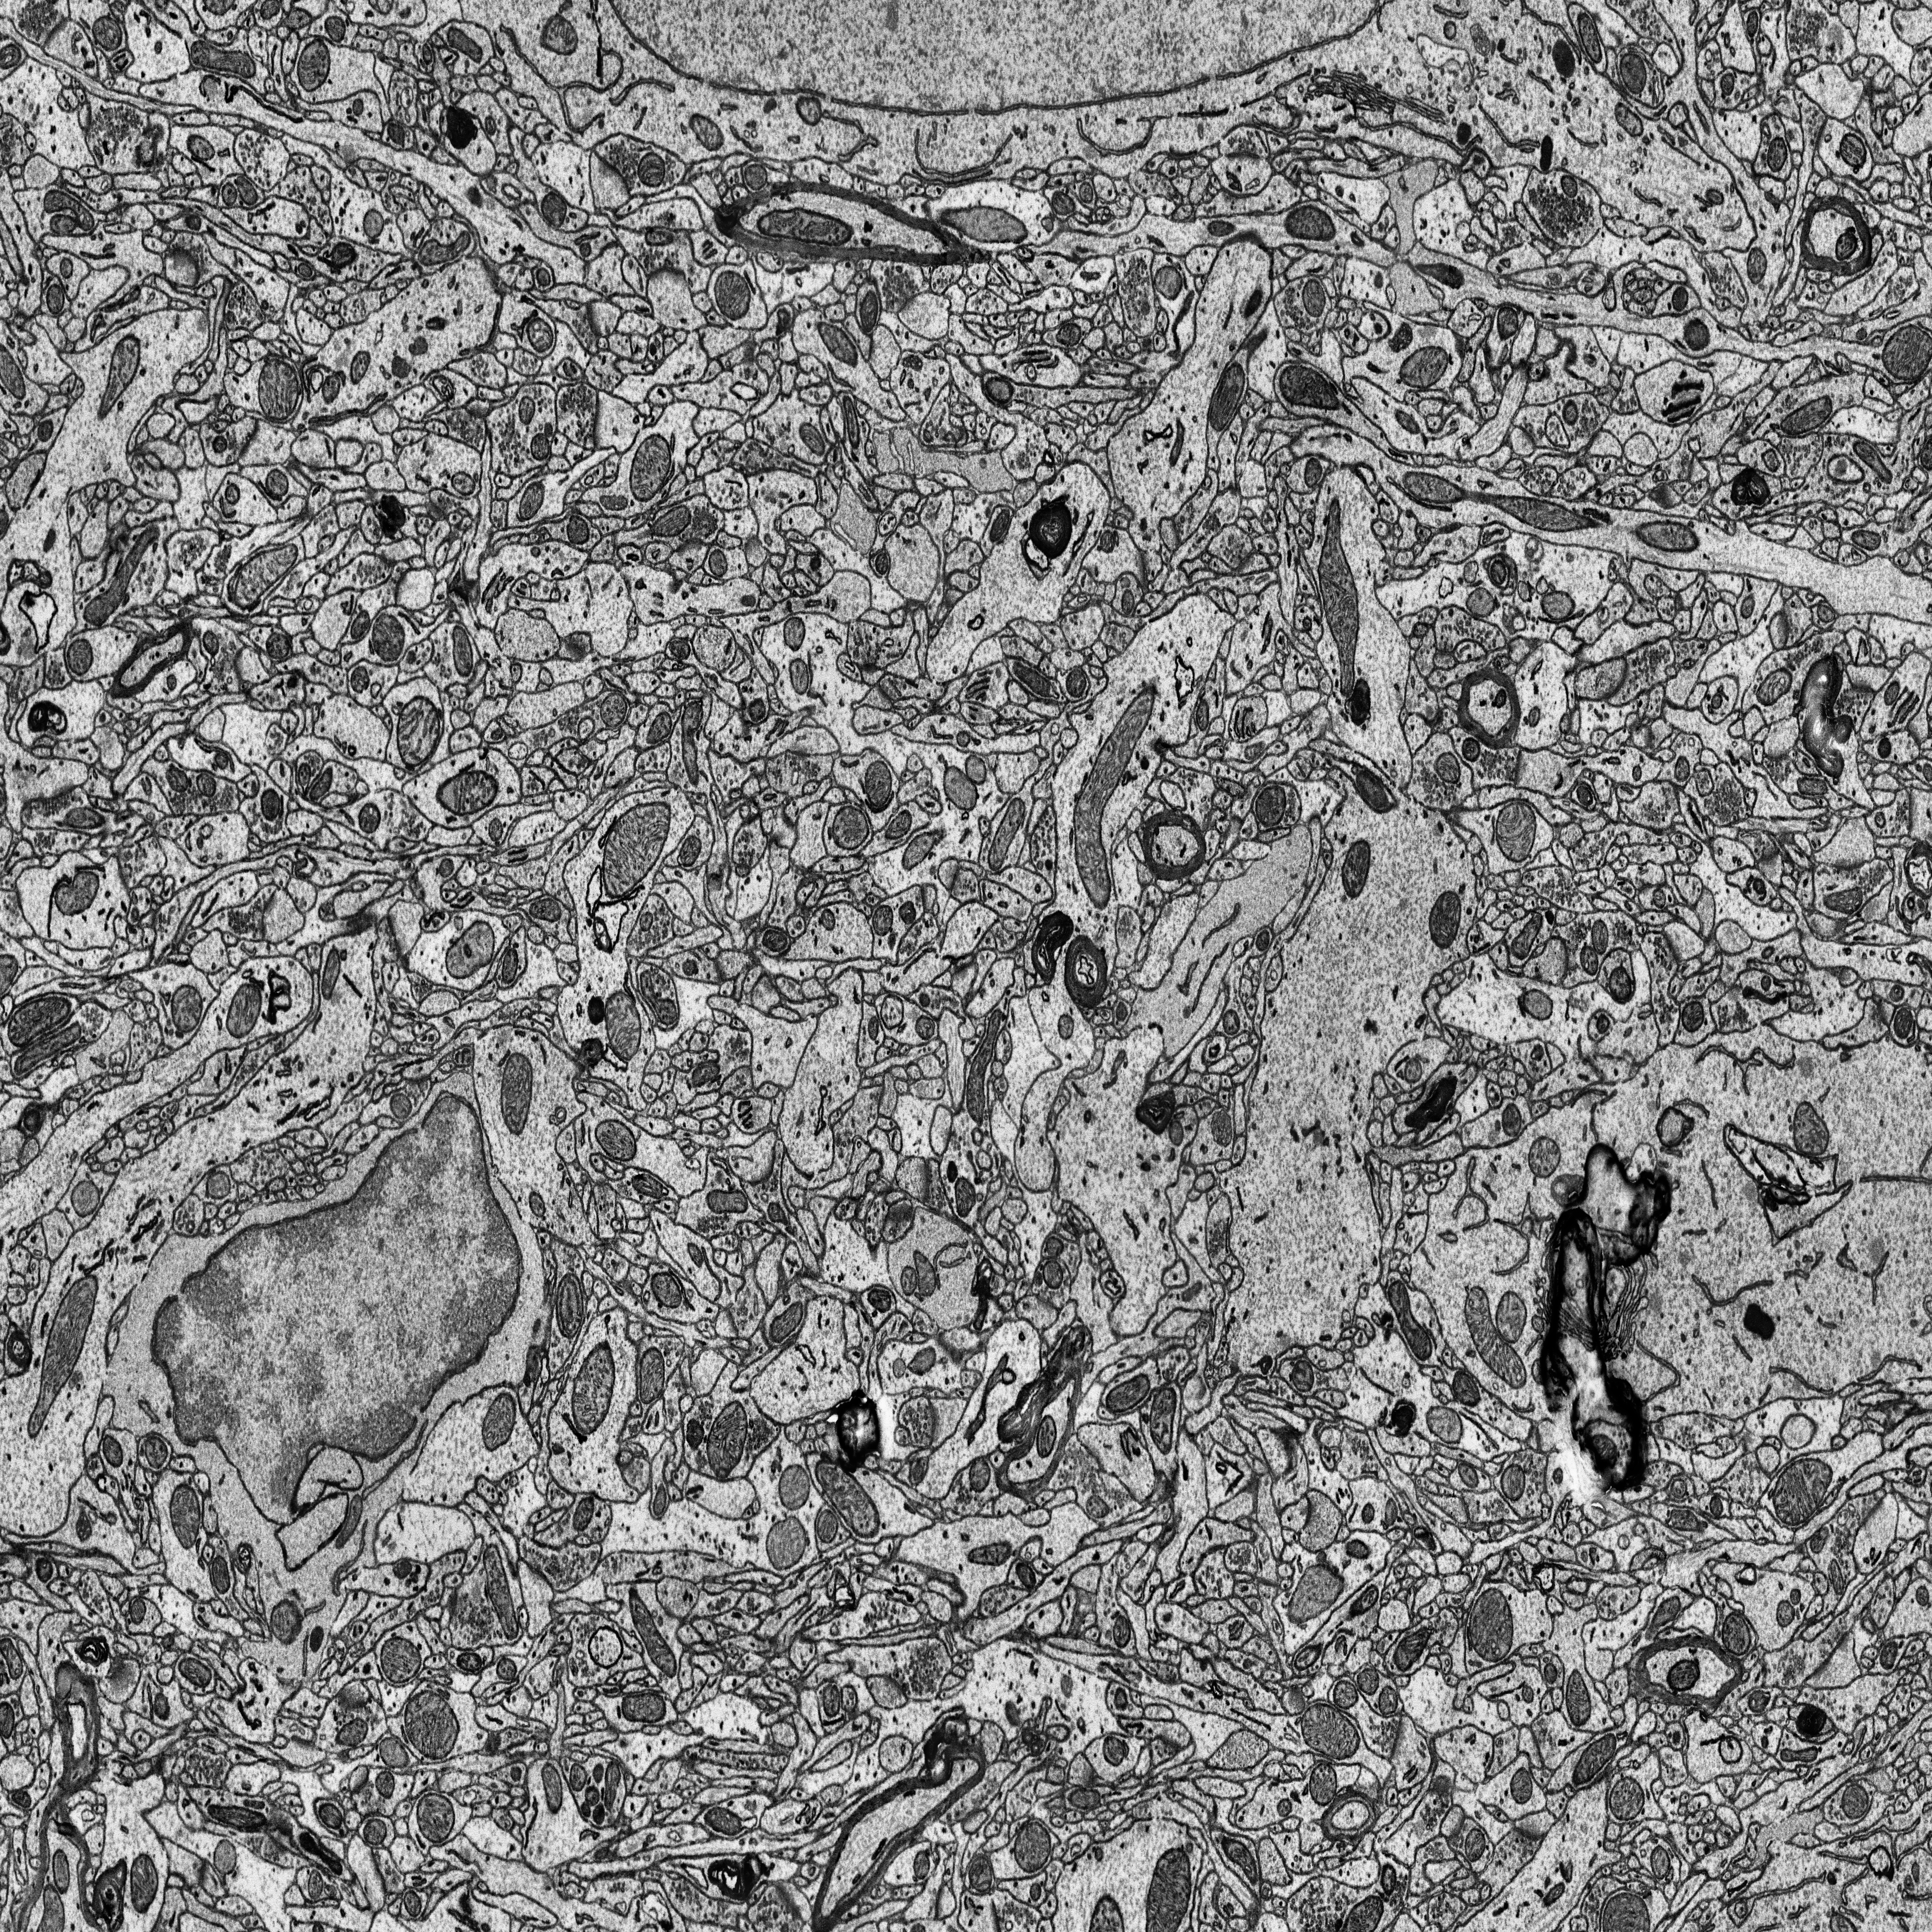
Electron microscopy slice of rat cortex tissue
Slice depth (z): 99
Mitochondria instances in slice: 381